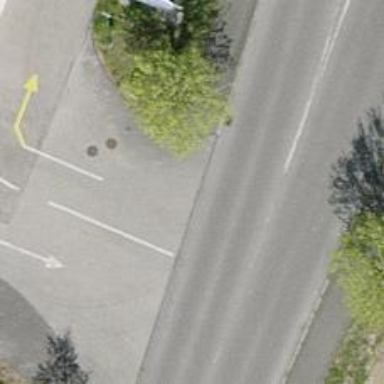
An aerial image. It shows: Service road with sidewalk alongside.